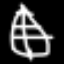
Label: leaf